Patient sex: M
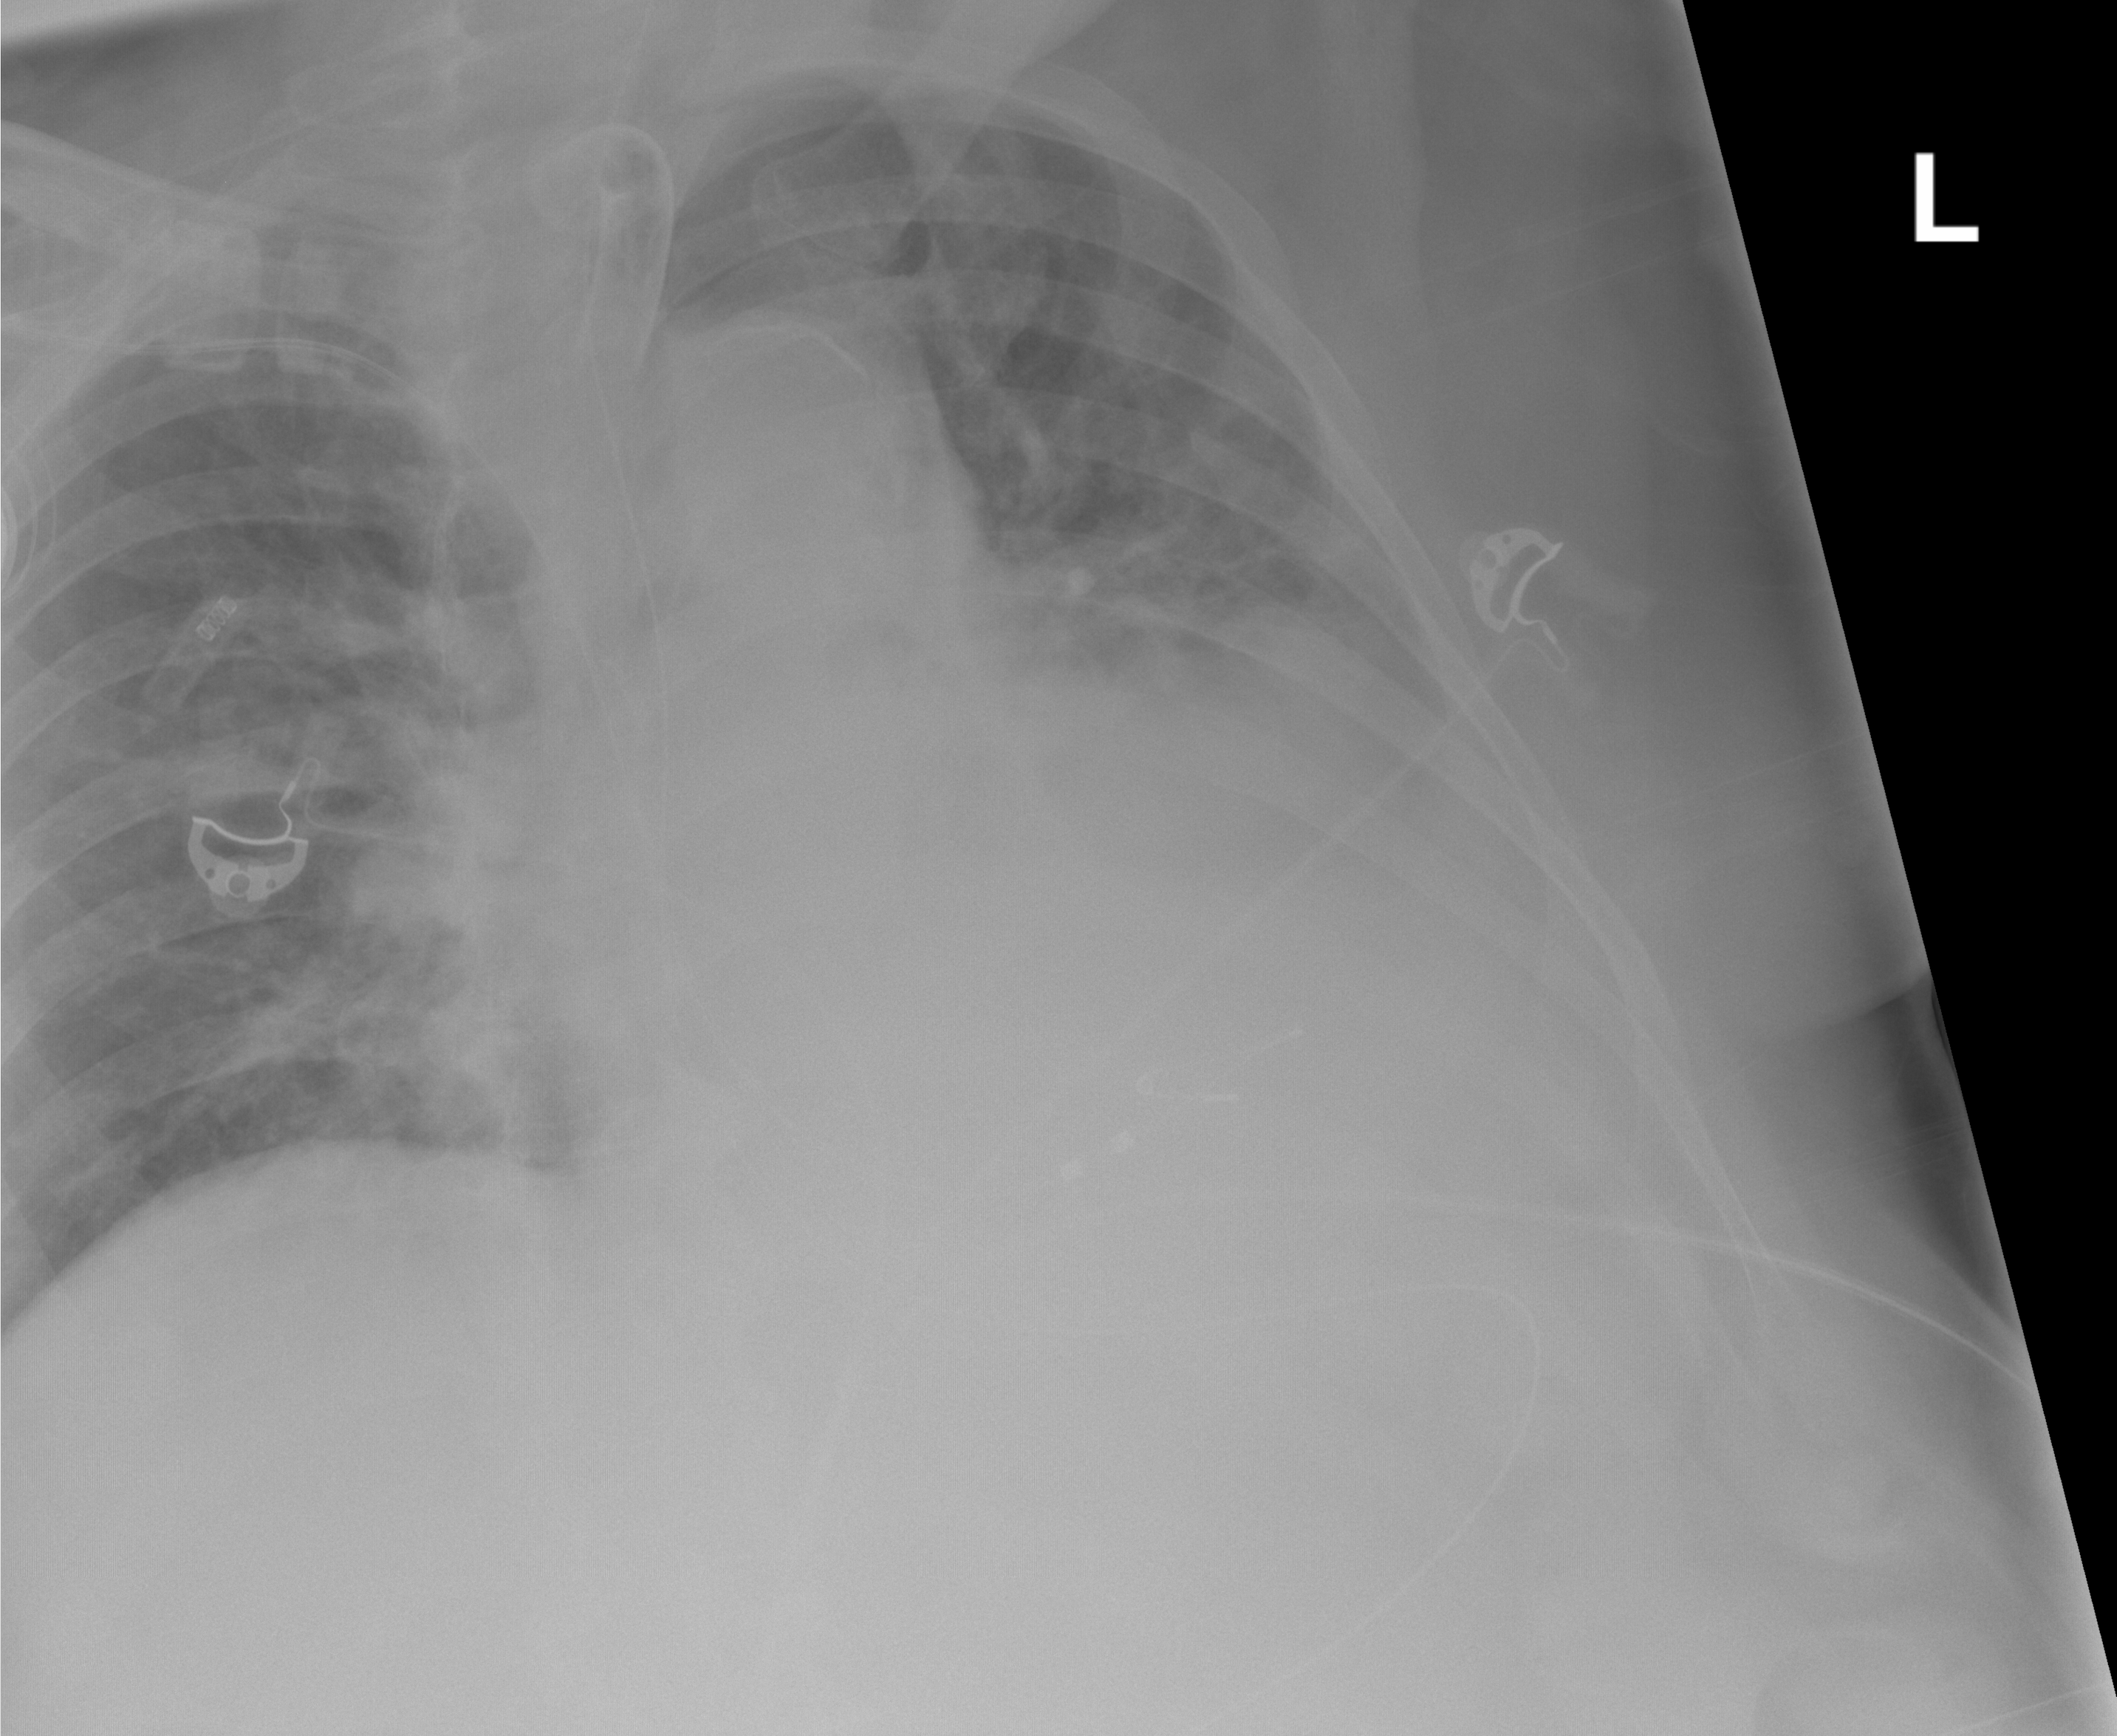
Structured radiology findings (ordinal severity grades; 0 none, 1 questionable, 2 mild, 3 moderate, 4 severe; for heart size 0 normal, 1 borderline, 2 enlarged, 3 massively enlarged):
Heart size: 2
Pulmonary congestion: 0
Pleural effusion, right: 0
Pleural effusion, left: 1
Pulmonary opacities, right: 0
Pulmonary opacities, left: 0
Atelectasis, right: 0
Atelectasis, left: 0